Aerial crown-view tile of a tropical tree (Barro Colorado Island, Panama), acquired 20250616:
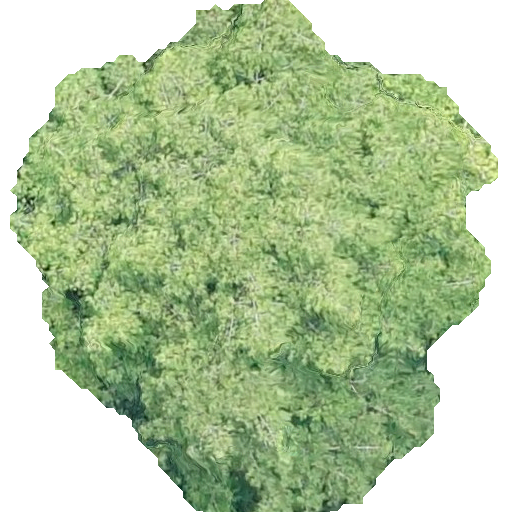
Species: Virola surinamensis
GBIF accepted scientific name: Virola surinamensis
Crown area: 256.49 m²